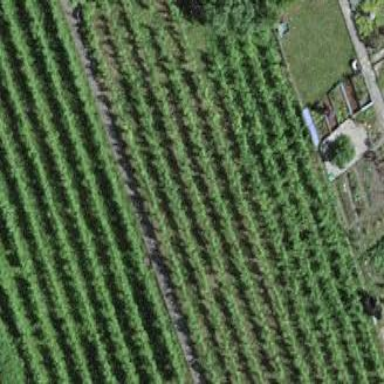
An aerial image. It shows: Beautiful vineyard in the countryside.